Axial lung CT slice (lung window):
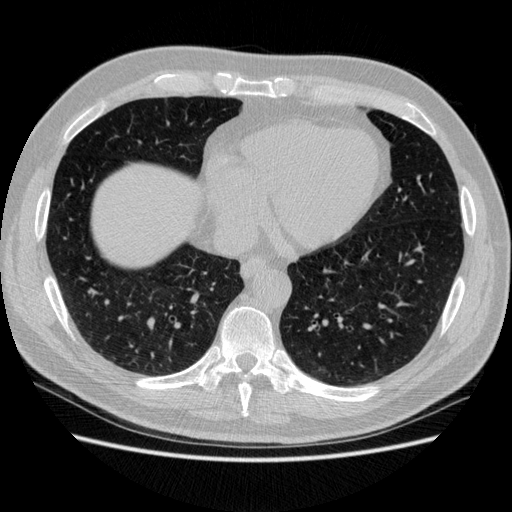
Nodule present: no